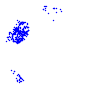
Particle: proton